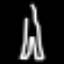
Label: The Eiffel Tower